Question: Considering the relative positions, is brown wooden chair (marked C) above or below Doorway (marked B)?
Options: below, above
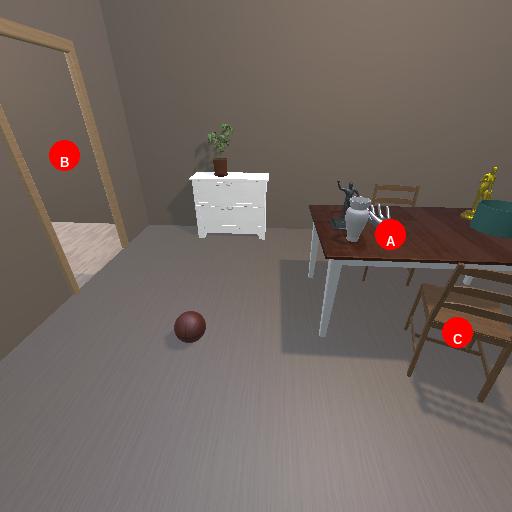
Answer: below